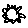
Label: sun